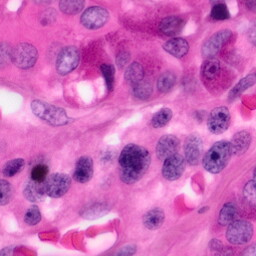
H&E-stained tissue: Pancreatic